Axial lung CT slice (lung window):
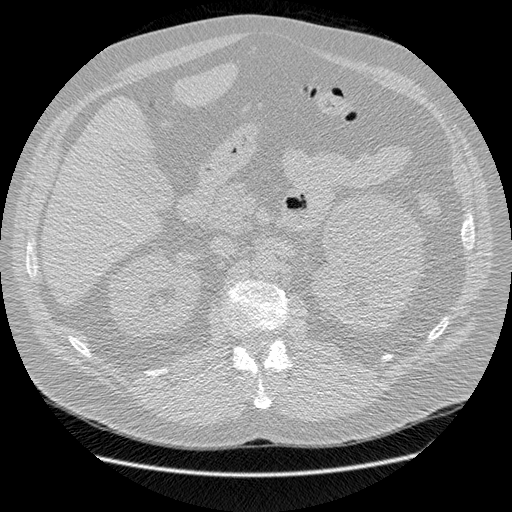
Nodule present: no